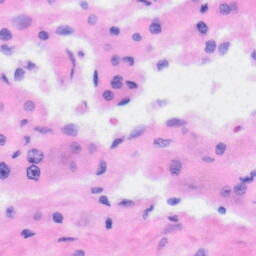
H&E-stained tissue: Liver